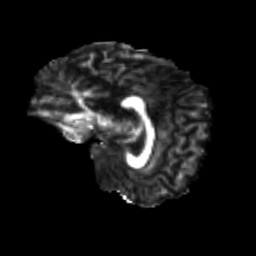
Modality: FA
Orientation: sagittal
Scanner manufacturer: siemens
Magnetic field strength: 3 T
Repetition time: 9.2 s
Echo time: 0.084 s